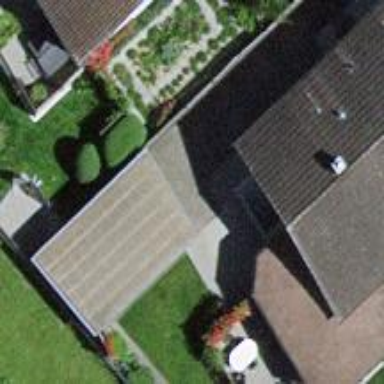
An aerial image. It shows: View of roof of building.